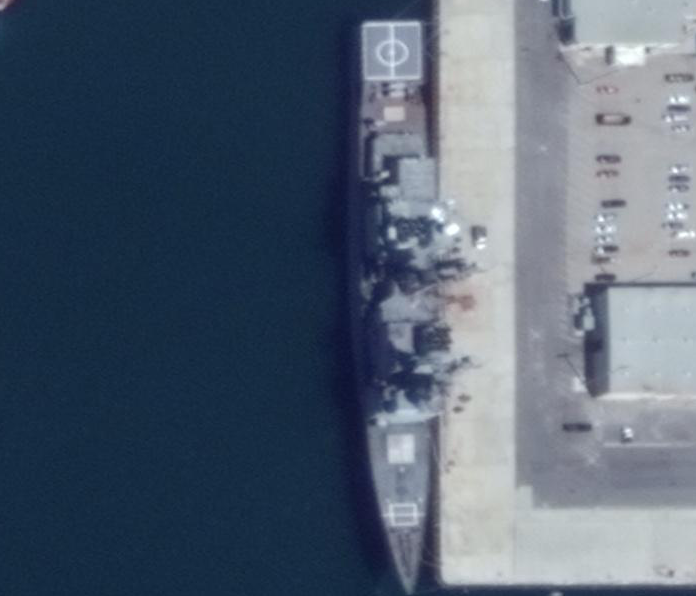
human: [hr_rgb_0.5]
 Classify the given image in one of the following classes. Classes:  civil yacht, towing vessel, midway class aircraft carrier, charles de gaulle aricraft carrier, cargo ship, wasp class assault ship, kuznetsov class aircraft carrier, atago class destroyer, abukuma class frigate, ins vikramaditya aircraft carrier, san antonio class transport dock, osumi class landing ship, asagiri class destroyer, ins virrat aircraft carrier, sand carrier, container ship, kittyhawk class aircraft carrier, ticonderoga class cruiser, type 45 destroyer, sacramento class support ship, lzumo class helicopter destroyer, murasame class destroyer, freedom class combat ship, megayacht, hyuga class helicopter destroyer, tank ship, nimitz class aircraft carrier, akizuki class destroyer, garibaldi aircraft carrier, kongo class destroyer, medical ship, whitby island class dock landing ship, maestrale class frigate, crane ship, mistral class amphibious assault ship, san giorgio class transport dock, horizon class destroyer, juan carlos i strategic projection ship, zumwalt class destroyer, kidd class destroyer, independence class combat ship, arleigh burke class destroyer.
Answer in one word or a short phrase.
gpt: Ticonderoga class cruiser